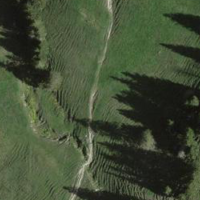
EUNIS habitat code: 25
Species observed at this site:
Plantago media